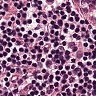
Metastatic tissue present: no